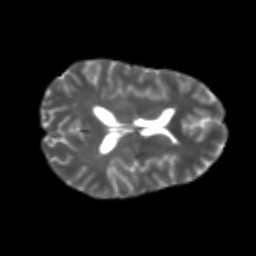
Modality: T2w
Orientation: axial
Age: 23
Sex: female
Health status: healthy
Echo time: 0.074 s